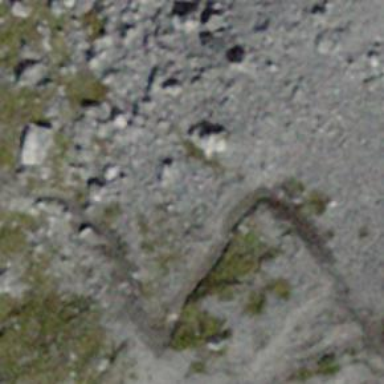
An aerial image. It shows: Path.